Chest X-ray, PA view. Patient: 31 years old, sex M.
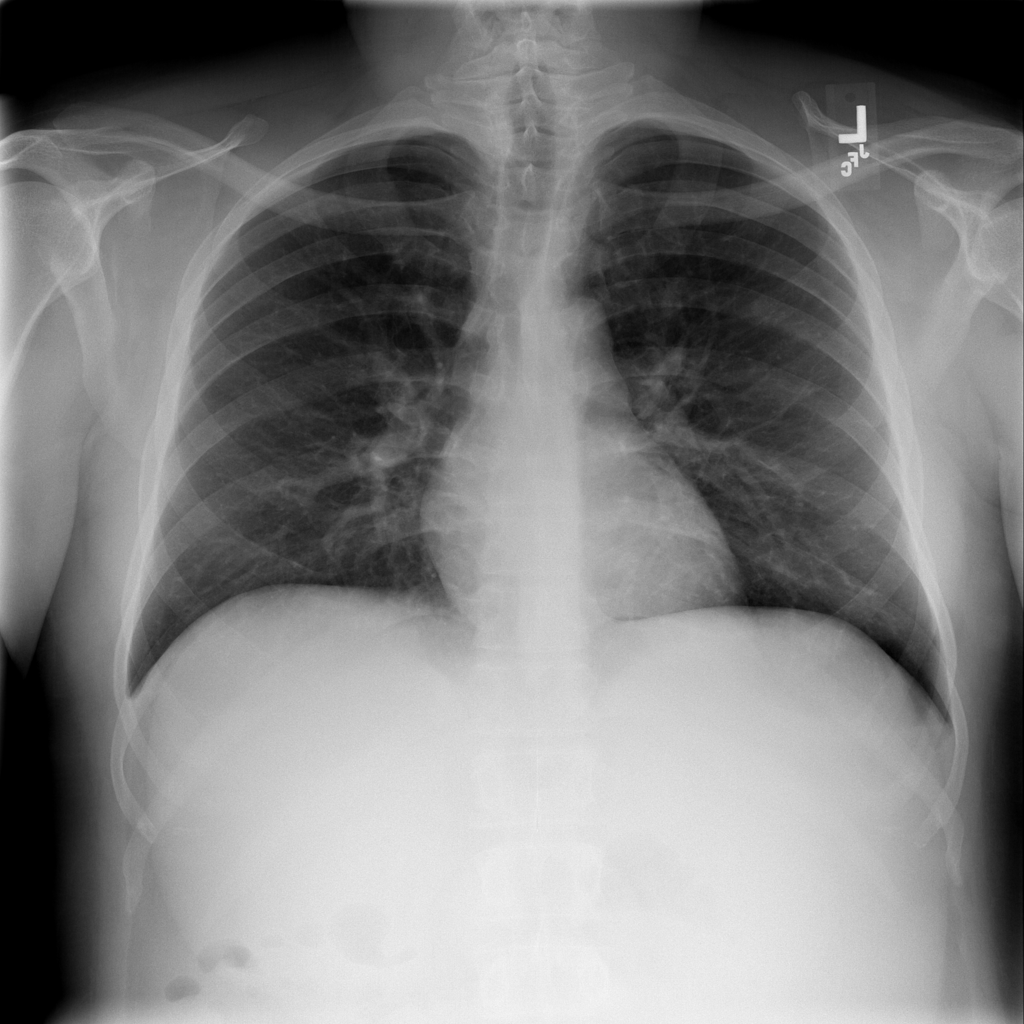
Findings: No Finding